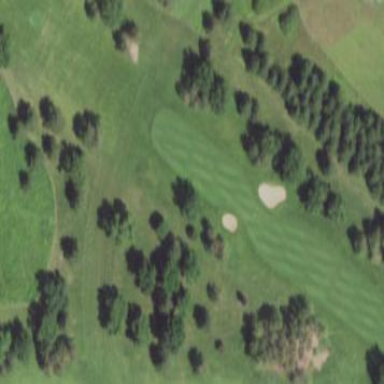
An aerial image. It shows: Area with grass used as rough in golf course.